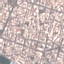
Land use / land cover class: Residential